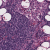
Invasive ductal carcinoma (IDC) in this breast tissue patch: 0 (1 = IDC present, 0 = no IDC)